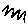
Label: zigzag